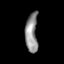
Tissue: lung
Cell type: Endothelial cells
Senescence score: 0.575
Nuclear area (px): 471
Mean DAPI intensity: 144.943